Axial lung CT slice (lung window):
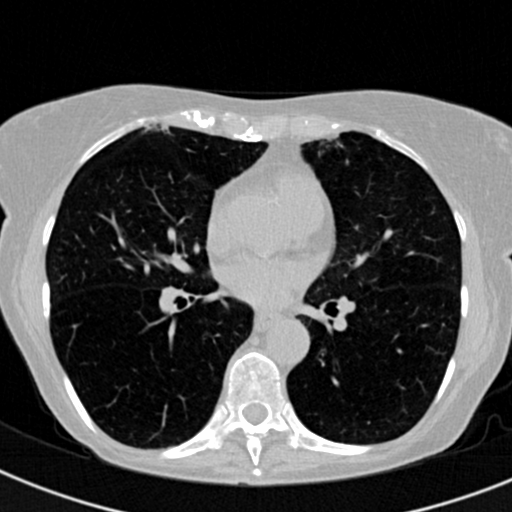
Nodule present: no